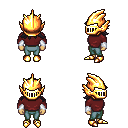
a pixel art fantasy rpg character, female body template, human, tanned skin, maroon long-sleeve shirt, teal pants, raven loose hair, gold helm, white cloth bracers, gold boots, four views (front, back, left, right), 2x2 character sprite sheet, small pixel art, hard edges, no anti-aliasing